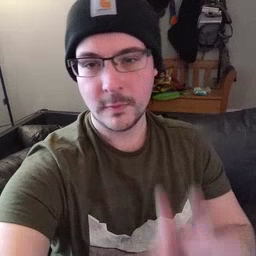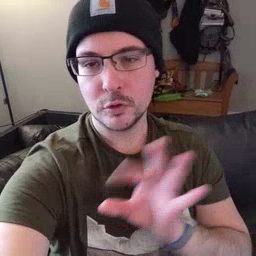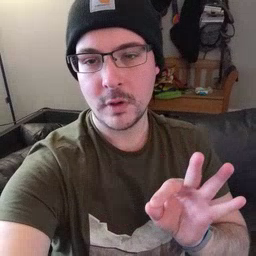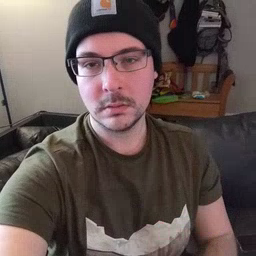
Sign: frenchfries